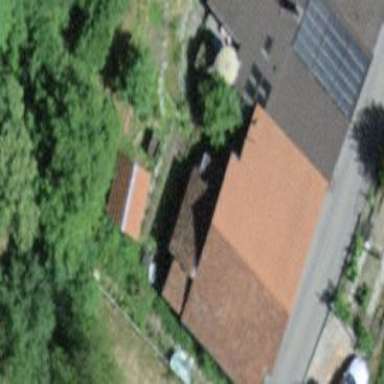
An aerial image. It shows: Barn.